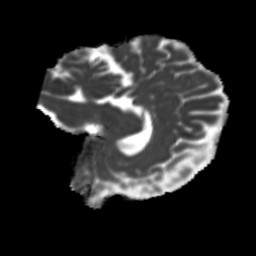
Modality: MD
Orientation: sagittal
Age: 36
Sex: female
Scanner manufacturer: siemens
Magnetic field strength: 3 T
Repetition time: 5.25 s
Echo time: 0.08 s